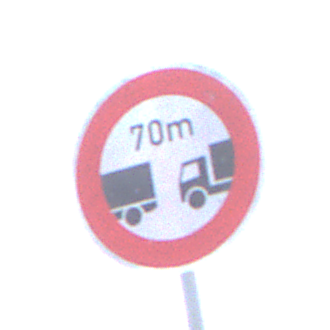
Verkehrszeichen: VerbotUnterschreitenMindestabstand
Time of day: SunriseSunset
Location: Outdoor (Nature)
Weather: Overcast
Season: NotSpecified
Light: Natural